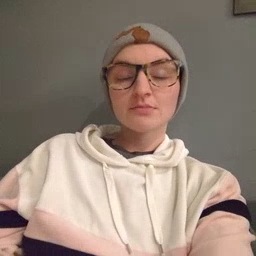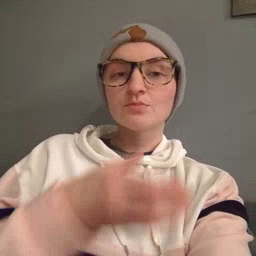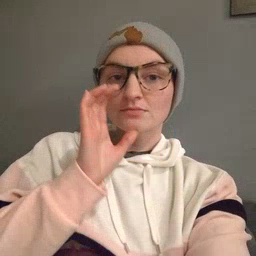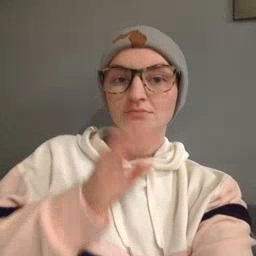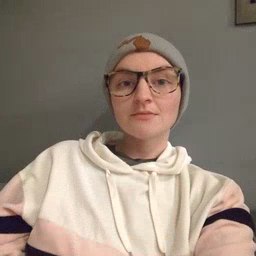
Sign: drink